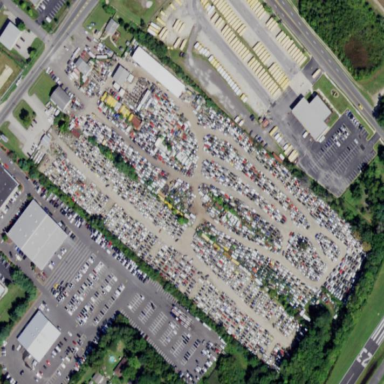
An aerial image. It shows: Industrial area designated as scrap yard.